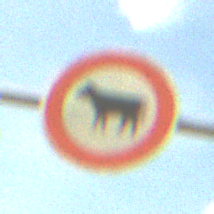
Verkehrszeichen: VerbotViehtrieb
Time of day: Midday
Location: Outdoor (RoadRail)
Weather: PartlyCloudy
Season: NotSpecified
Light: Natural